Question: Interface builder has this Custom Formatter that can be dragged to text fields.

But this thing has no properties at all and the documentation, as typical with Apple, is non-existent.
I need to create a formatter than can accept numbers, texts from the alphanumeric set and underscore and reject everything else.
I suspect this Custom Formatter is what I need but how do I use that? Or is that possible to do what I need using regular formatters existent on interface builder?
Can you give an example using interface builder?
Thanks.
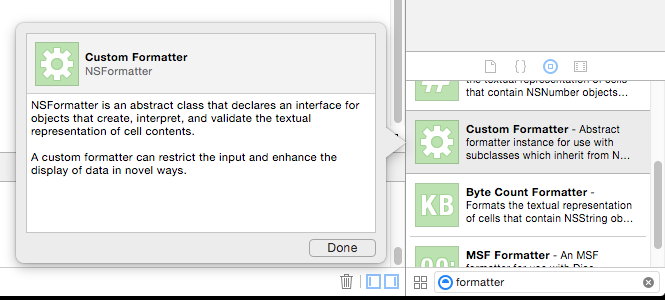
Answer: The NSFormatter class is an abstract class, so you need to subclass it. On that you need to implement the following methods.
'''
- (BOOL)isPartialStringValid:(NSString *)partialString newEditingString:(NSString **)newString errorDescription:(NSString **)error;
- (NSString *)stringForObjectValue:(id)obj;
- (BOOL)getObjectValue:(out id *)obj forString:(NSString *)string errorDescription:(out NSString **)error;
'''
Create a subclass like:
'''
@interface MyFormatter : NSFormatter
@end
'''
'''
@implementation MyFormatter
- (BOOL)isPartialStringValid:(NSString *)partialString newEditingString:(NSString **)newString errorDescription:(NSString **)error
{
// In this method you need to write the validation
// Here I'm checking whether the first character entered in the textfield is 'a' if yes, It's invalid in my case.
if ([partialString isEqualToString:@"a"])
{
NSLog(@"not valid");
return false;
}
return YES;
}
- (NSString *)stringForObjectValue:(id)obj
{
// Here you return the initial value for the object
return @"Midhun";
}
- (BOOL)getObjectValue:(out id *)obj forString:(NSString *)string errorDescription:(out NSString **)error
{
// In this method we can parse the string and pass it's value (Currently all built in formatters won't support so they just return NO, so we are doing the same here. If you are interested to do any parsing on the string you can do that here and pass YES after a successful parsing
// You can read More on that here: https://developer.apple.com/library/mac/documentation/Cocoa/Reference/Foundation/Classes/NSFormatter_Class/index.html#//apple_ref/occ/instm/NSFormatter/getObjectValue:forString:errorDescription:
return NO;
}
@end
'''